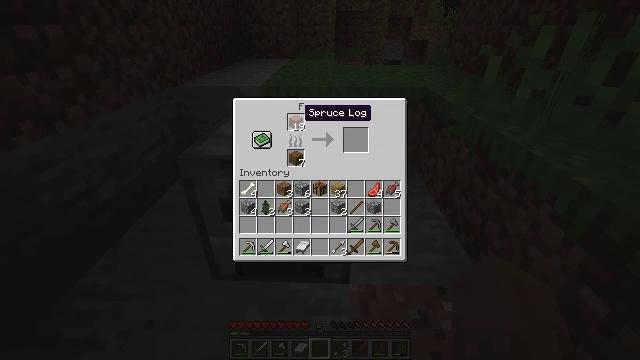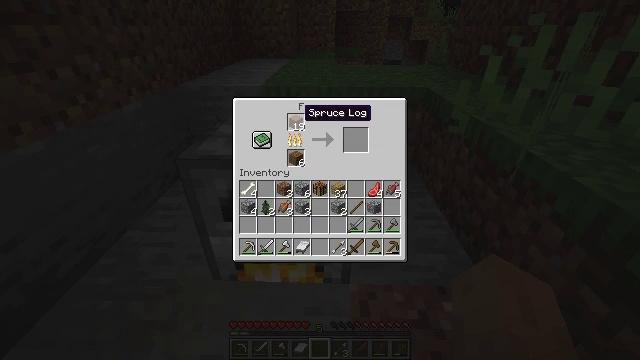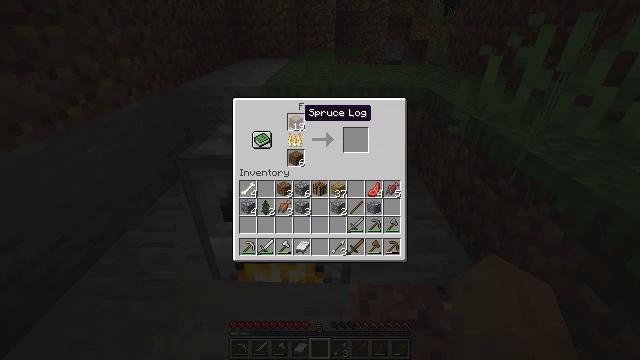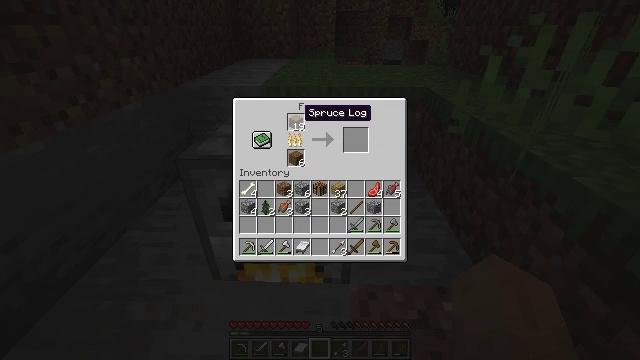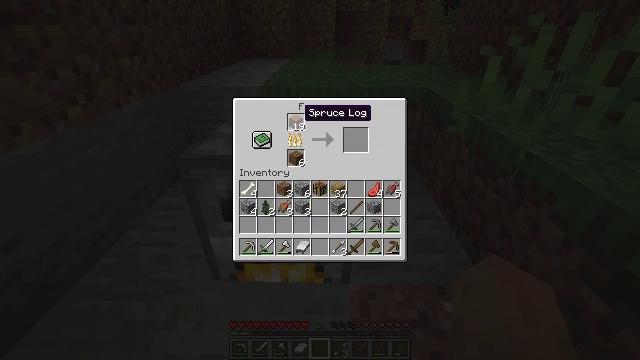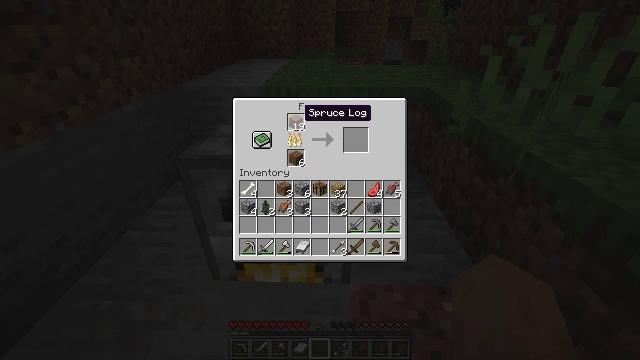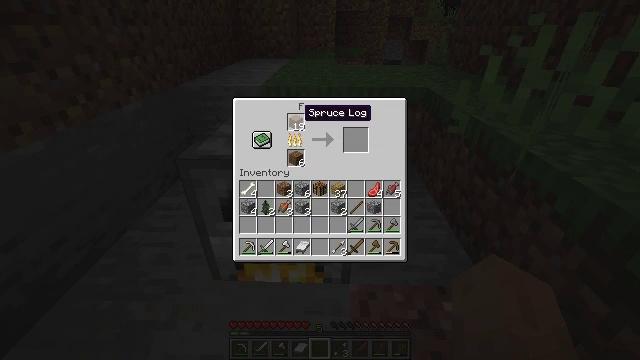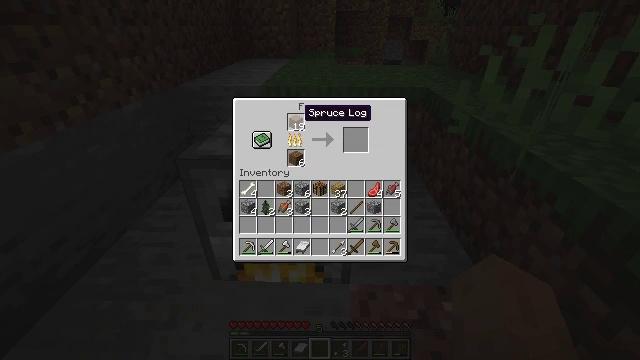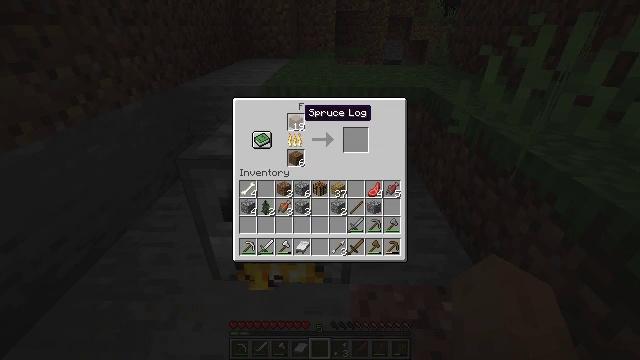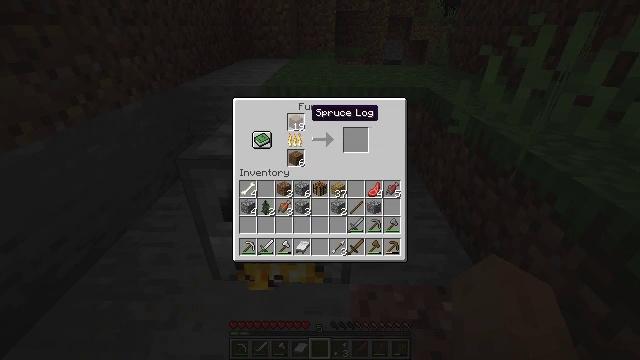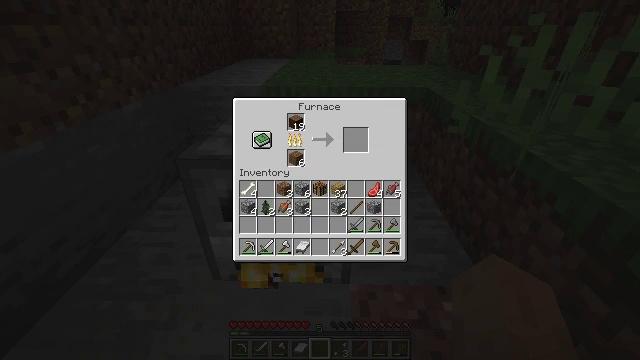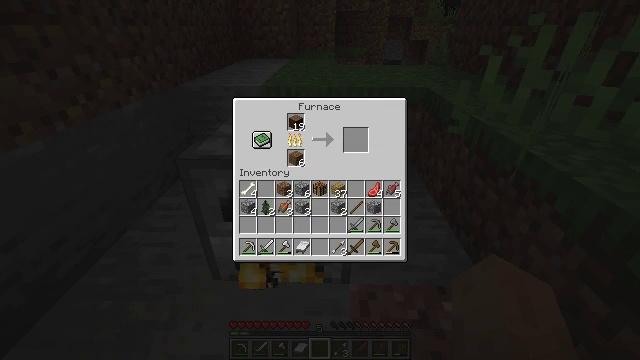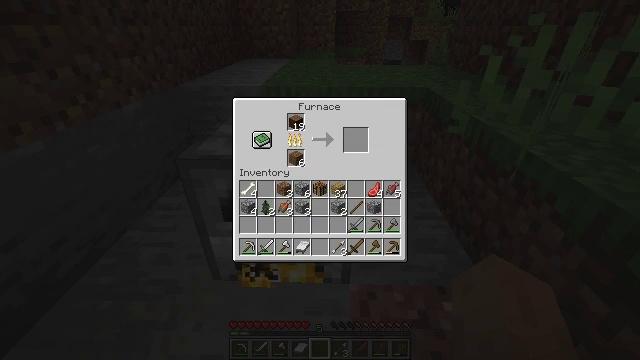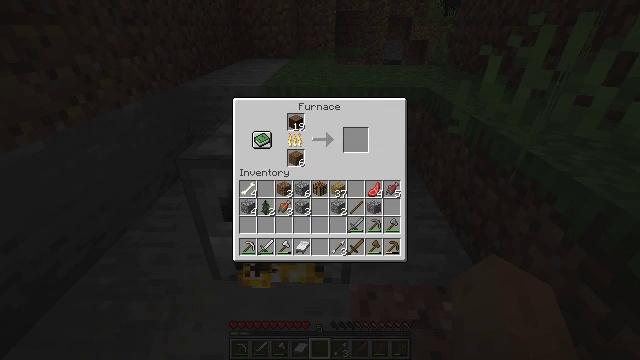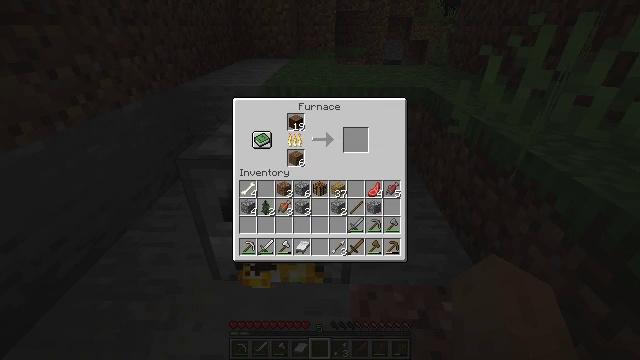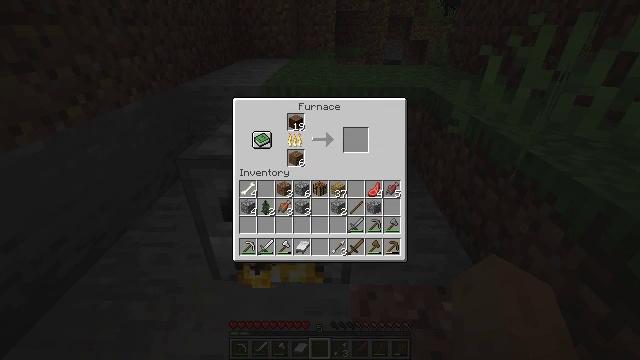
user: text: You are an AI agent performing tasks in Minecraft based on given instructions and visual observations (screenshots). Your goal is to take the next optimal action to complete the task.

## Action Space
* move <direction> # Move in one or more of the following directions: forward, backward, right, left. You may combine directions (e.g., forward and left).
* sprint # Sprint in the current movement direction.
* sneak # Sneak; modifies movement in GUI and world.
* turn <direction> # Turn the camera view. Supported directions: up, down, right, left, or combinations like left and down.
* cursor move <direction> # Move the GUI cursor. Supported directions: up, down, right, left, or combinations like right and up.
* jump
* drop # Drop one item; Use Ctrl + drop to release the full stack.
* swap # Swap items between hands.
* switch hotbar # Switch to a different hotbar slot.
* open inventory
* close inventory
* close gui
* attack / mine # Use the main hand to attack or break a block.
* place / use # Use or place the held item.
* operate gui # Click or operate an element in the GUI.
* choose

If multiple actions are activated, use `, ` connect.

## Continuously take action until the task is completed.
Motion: motion action
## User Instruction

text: Cook wood logs in the furnace to make charcoal.
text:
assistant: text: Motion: no_op
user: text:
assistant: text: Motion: no_op
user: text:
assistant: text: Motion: no_op
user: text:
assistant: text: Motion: no_op
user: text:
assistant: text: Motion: no_op
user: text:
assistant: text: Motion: no_op
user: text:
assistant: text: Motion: no_op
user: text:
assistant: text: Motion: no_op
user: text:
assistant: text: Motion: cursor move right
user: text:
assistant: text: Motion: cursor move right
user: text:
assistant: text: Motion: no_op
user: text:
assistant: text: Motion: no_op
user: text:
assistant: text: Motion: no_op
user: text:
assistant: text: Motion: no_op
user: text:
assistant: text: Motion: no_op
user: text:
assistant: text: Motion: no_op
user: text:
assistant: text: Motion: no_op
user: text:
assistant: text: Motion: no_op
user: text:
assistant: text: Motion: no_op
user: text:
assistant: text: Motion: no_op
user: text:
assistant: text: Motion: cursor move left
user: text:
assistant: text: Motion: no_op
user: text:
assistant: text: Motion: no_op
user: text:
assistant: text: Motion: no_op
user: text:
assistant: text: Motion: no_op
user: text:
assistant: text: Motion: no_op
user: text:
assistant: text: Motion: no_op
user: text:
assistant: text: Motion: no_op
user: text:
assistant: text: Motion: no_op
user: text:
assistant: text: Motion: no_op